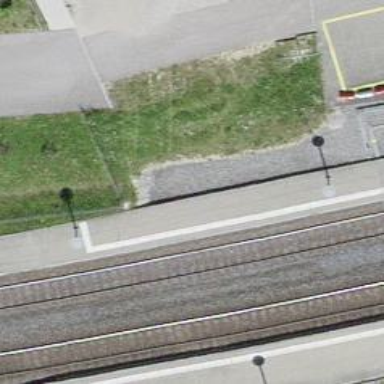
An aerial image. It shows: Abandoned railway spur with one track.